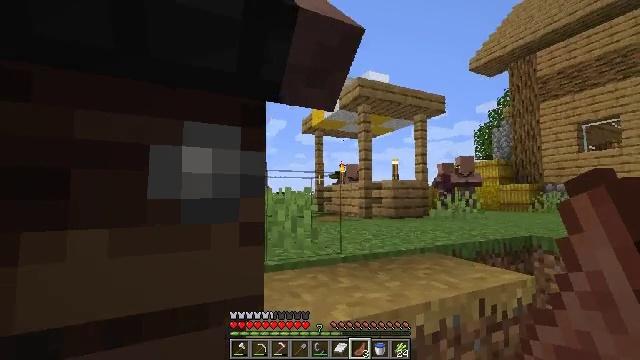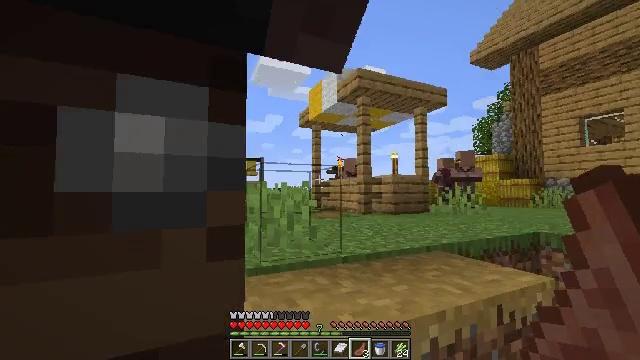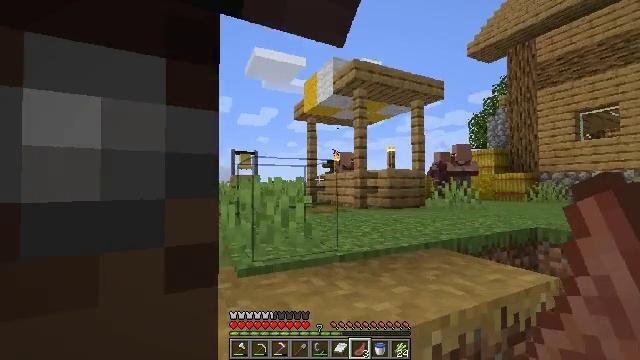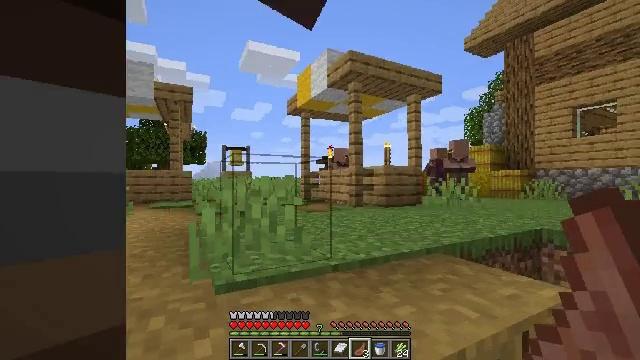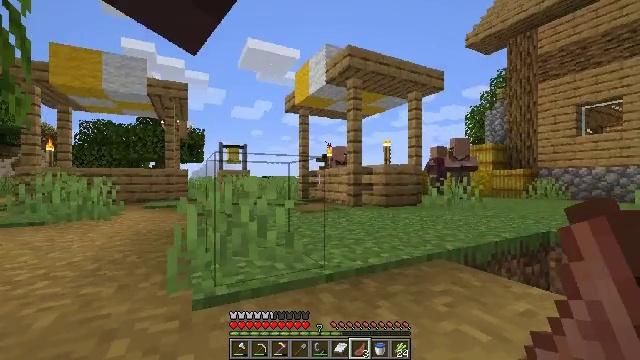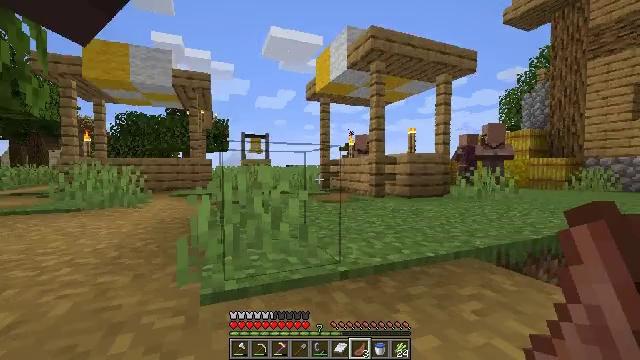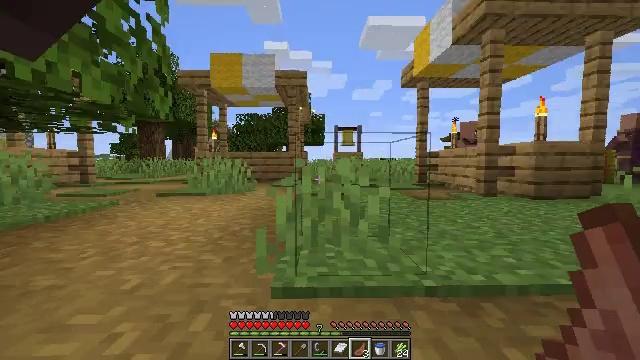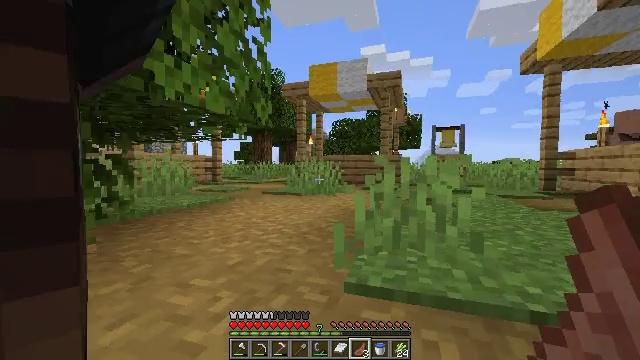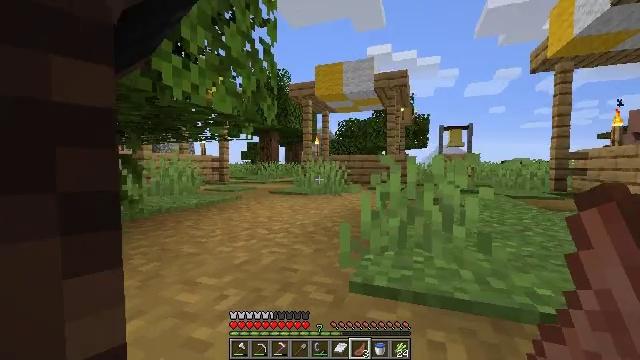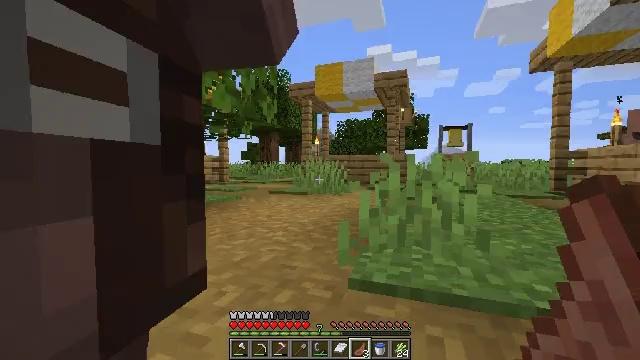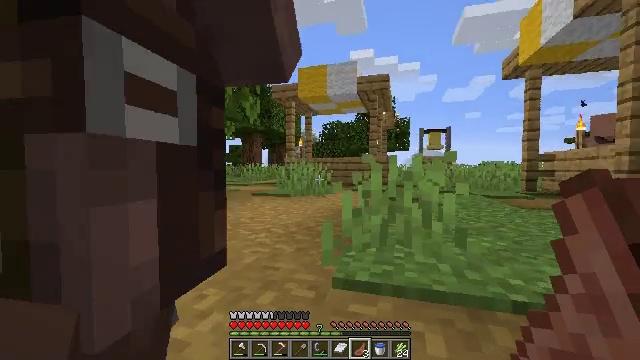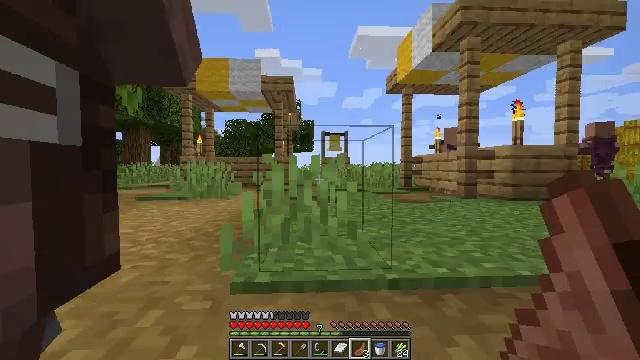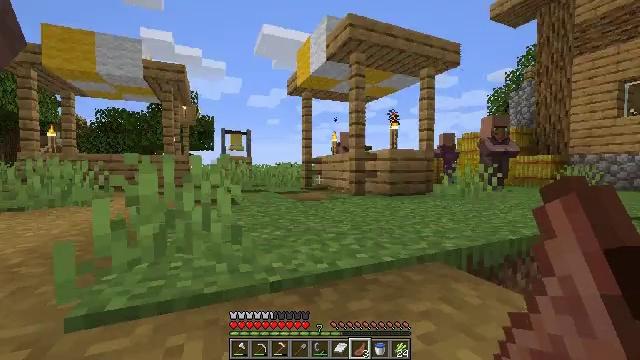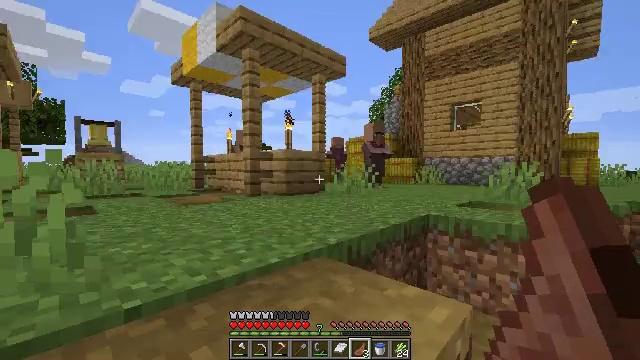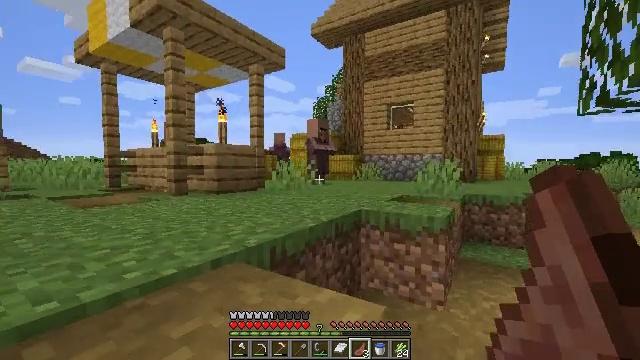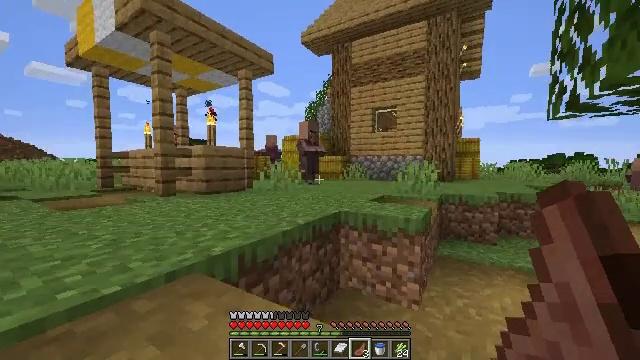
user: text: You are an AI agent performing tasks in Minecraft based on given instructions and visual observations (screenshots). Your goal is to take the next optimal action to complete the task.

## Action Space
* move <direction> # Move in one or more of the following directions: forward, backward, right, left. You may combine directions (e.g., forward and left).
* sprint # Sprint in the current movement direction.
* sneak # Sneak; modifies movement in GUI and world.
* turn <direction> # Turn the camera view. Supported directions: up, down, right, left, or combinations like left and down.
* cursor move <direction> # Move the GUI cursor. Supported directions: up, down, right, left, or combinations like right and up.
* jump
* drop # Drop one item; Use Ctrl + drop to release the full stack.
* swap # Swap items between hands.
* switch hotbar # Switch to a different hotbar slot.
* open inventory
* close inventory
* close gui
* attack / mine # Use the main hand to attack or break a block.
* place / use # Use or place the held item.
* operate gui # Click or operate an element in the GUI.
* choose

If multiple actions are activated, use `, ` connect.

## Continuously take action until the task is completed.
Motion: motion action
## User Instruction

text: Harvest hay blocks from the village.
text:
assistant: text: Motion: move forward
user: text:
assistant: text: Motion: move forward, turn right and down
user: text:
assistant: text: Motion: move forward, turn right
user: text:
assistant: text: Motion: move forward
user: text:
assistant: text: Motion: move forward, turn left and down
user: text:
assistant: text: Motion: move forward, turn left and down
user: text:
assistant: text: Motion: move forward, turn left
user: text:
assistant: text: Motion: turn left
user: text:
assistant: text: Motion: no_op
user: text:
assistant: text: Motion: turn right
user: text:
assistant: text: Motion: move forward and move right, turn right
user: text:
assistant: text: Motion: move forward and move right, sprint, turn right
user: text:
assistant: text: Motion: move forward and move right, sprint, turn right
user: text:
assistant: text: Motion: move forward and move right, sprint, turn right
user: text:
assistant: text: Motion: move forward and move right, sprint, turn right
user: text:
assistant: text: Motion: move forward and move right, sprint
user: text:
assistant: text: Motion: move forward and move right, sprint
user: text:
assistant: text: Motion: move forward and move right, sprint
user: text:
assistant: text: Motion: move forward and move right, sprint, turn left
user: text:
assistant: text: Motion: move forward, sprint
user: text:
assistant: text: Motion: move forward, sprint
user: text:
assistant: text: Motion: move forward, sprint
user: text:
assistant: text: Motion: move forward, sprint
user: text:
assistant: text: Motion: move forward, sprint, jump
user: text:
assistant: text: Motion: move forward, sprint, jump
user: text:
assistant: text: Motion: move forward, sprint, jump
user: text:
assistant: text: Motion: move forward, sprint, jump
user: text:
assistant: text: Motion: move forward, sprint, turn down, jump
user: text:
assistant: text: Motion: move forward, sprint, jump
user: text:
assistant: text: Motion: move forward, sprint, jump